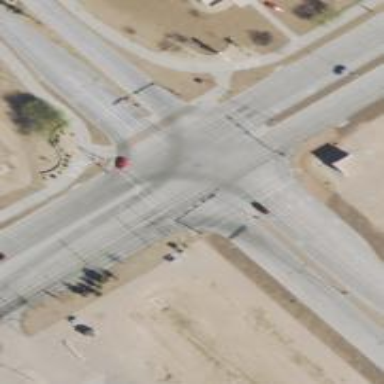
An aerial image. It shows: Crossing with line markings on the road.